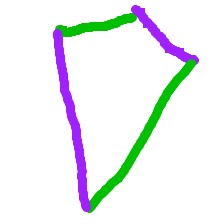
Shape: kite